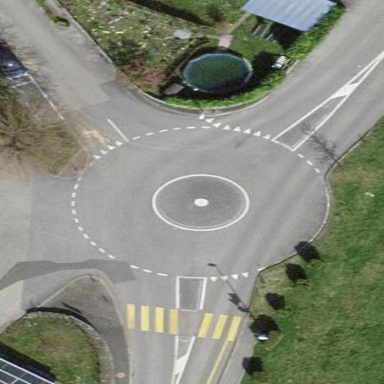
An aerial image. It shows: Roundabout on residential road.